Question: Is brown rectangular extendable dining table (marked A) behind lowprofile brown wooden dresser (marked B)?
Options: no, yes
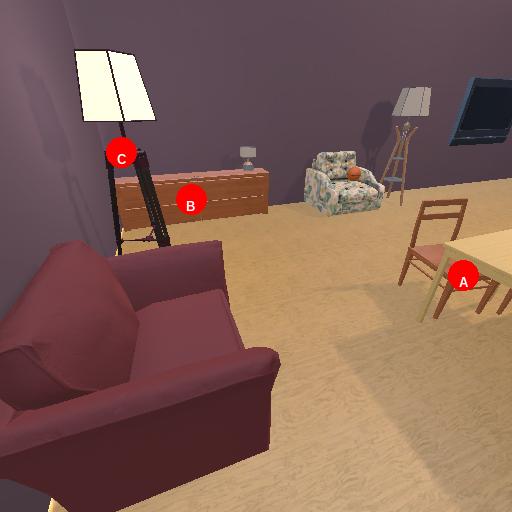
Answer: no